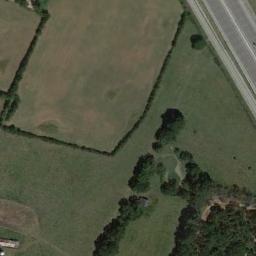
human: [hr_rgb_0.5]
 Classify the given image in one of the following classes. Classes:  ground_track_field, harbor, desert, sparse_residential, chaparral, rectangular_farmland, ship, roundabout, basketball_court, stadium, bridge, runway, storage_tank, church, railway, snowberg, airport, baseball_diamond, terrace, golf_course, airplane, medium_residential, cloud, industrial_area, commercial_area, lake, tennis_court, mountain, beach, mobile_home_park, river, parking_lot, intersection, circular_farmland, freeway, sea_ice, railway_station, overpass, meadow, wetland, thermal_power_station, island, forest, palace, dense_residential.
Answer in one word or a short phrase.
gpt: meadow